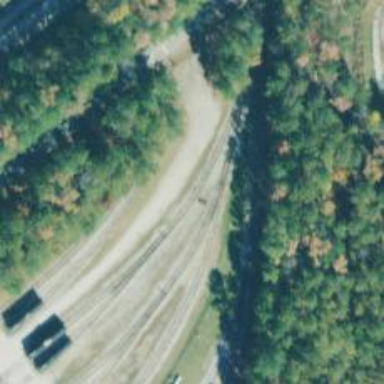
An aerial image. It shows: Railway spur service.